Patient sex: F
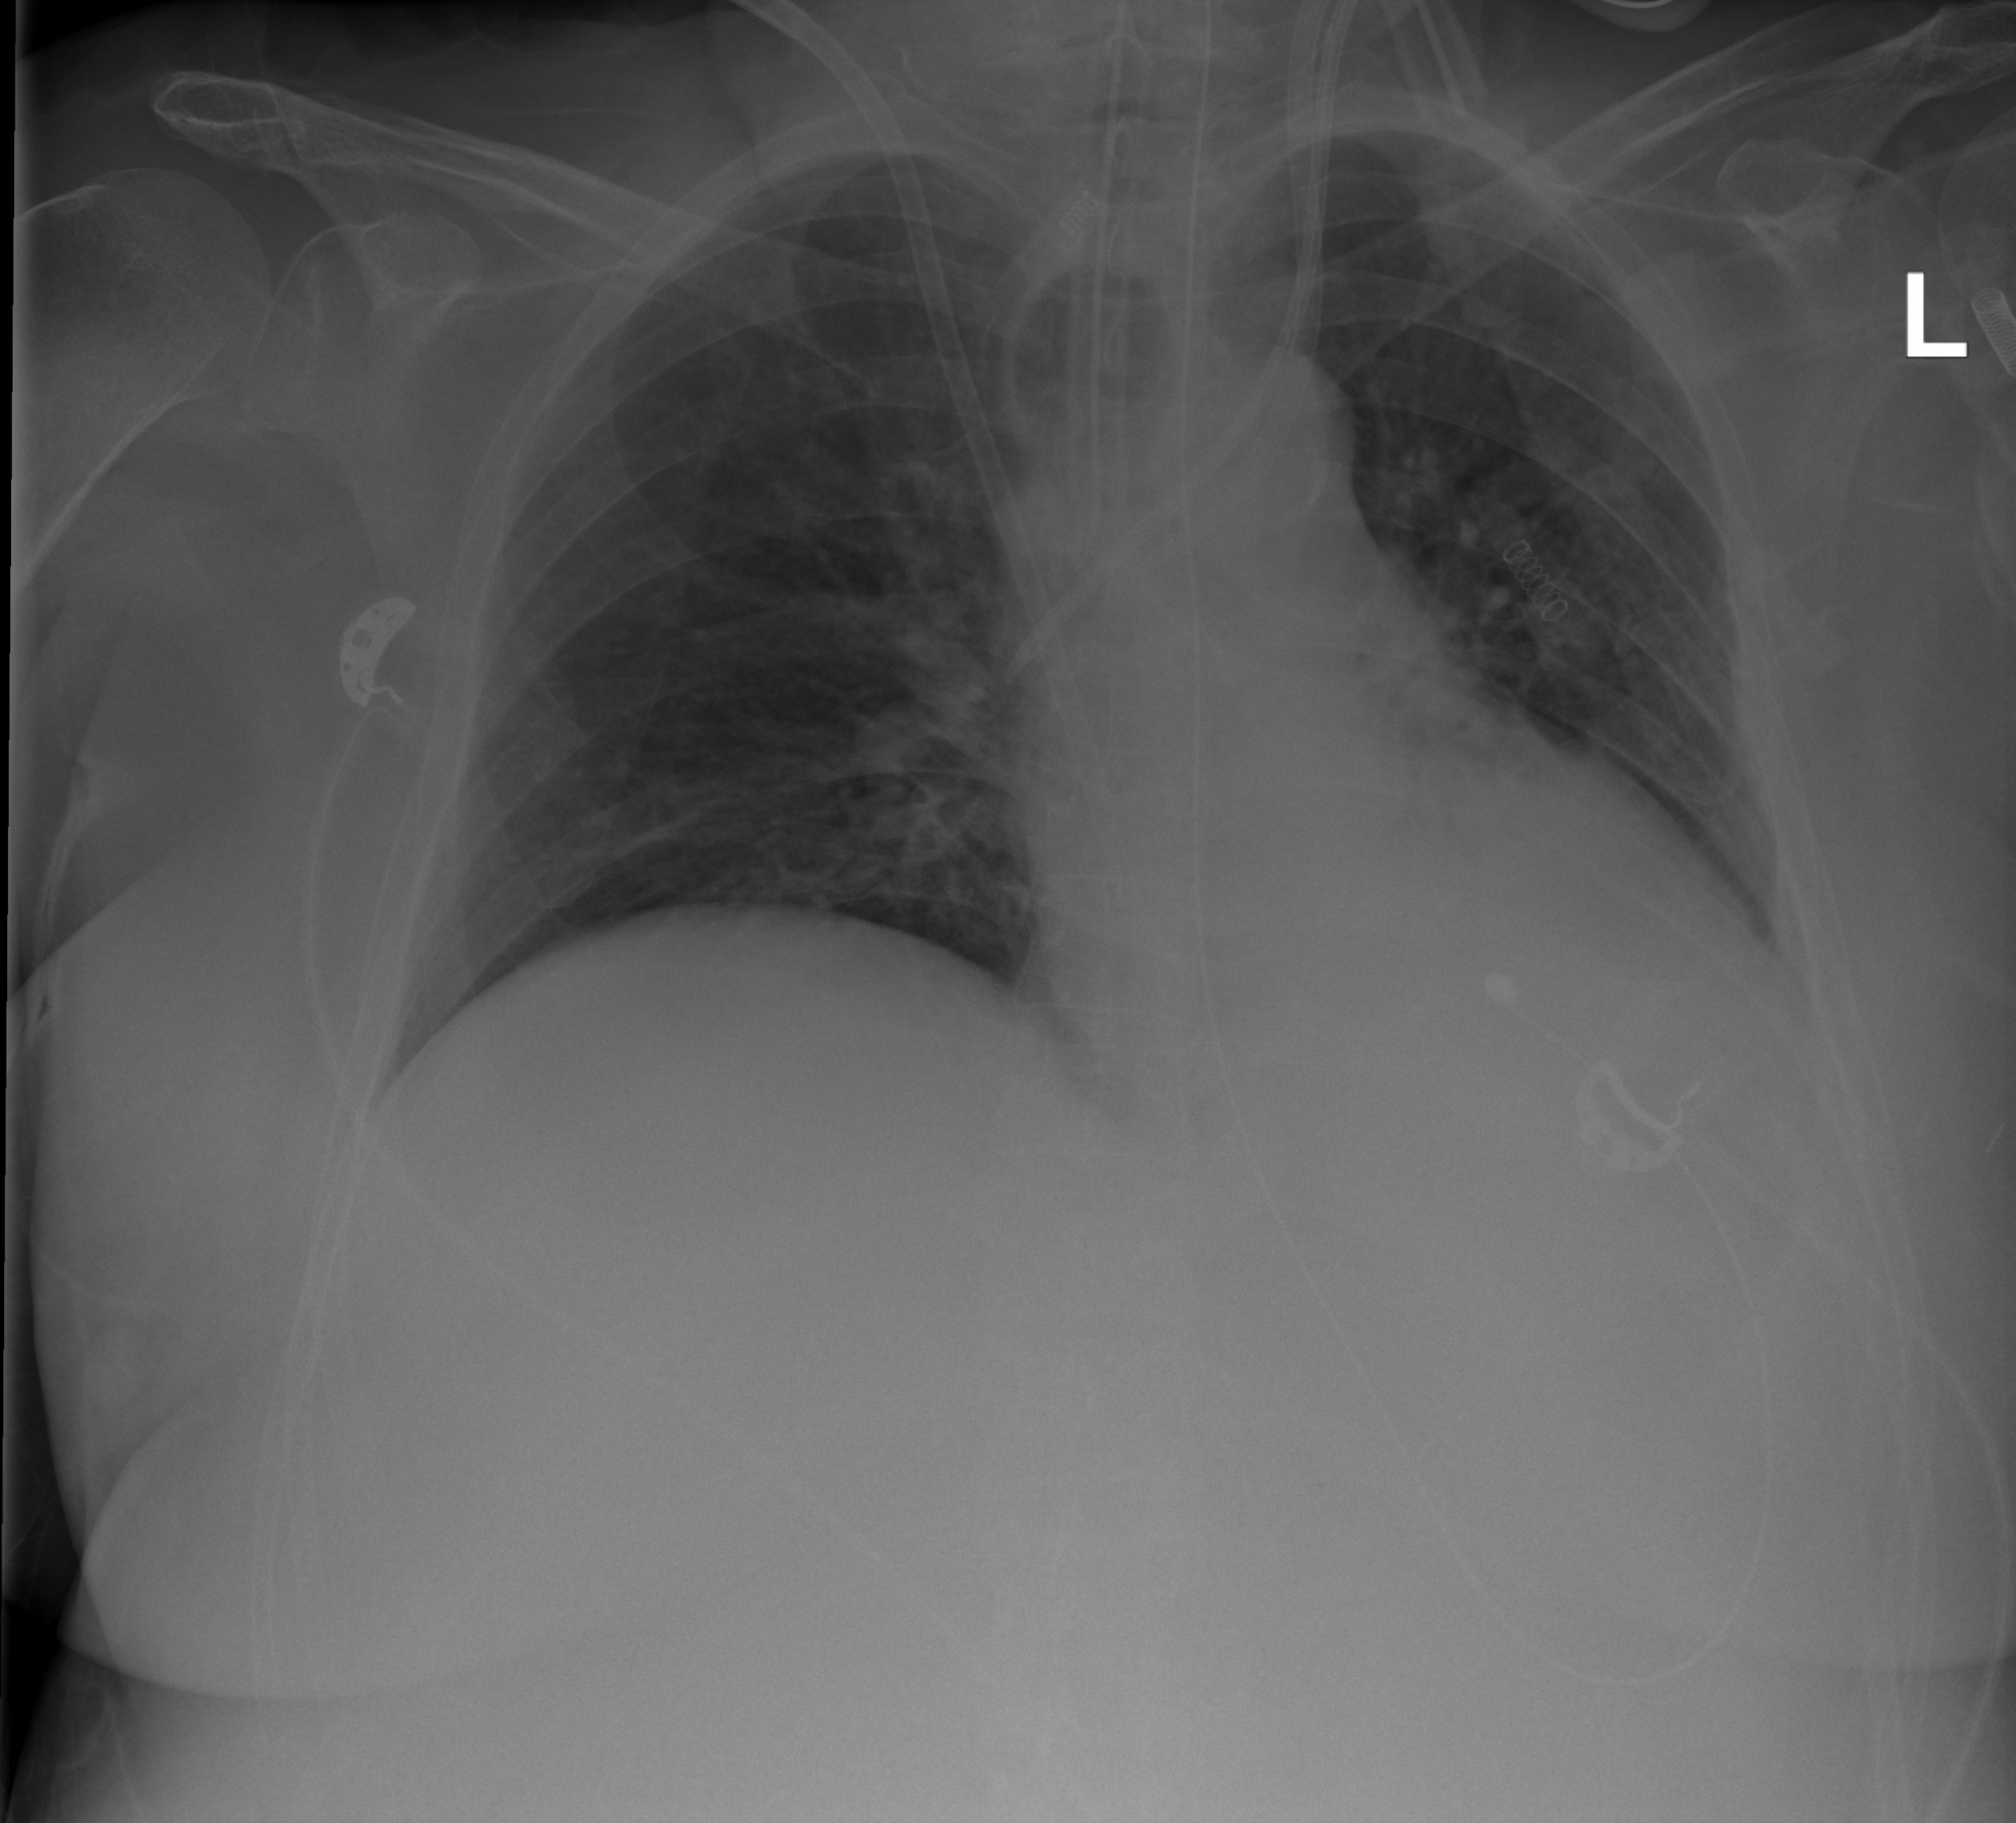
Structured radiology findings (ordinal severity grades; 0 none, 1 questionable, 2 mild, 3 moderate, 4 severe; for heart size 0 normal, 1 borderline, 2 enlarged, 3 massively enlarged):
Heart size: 0
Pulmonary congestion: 2
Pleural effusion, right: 0
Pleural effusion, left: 2
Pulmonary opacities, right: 0
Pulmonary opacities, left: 0
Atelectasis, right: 0
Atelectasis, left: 2